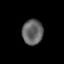
Tissue: lung
Cell type: Epithelial cells
Senescence score: 0.5463
Nuclear area (px): 508
Mean DAPI intensity: 101.108